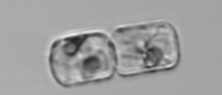
Label: Guinardia_delicatula